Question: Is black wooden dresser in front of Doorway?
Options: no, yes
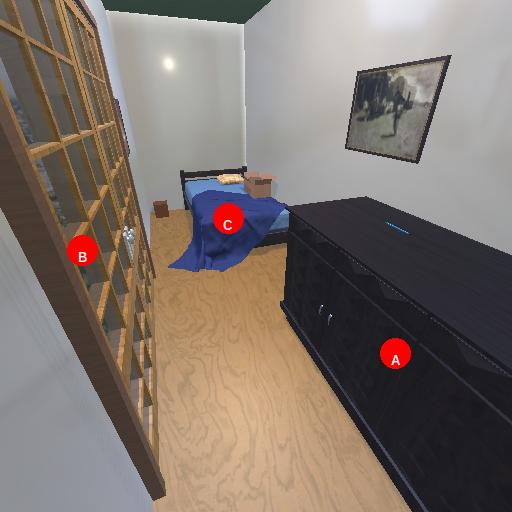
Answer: no